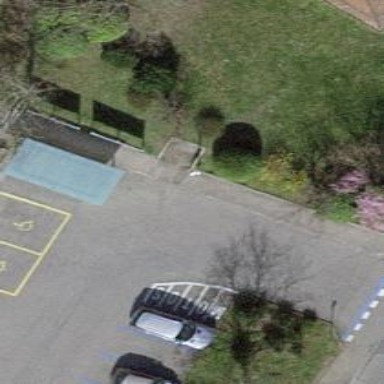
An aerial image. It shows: Bicycle parking area with stands available.